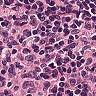
Metastatic tissue present: no